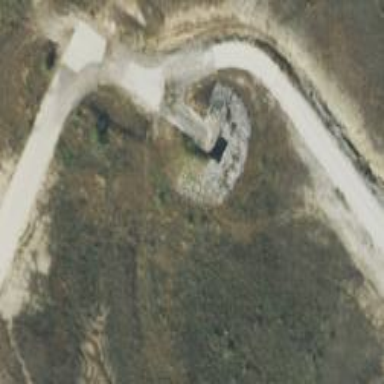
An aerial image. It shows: Military gun position.